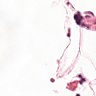
Metastatic tissue present: no